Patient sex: M
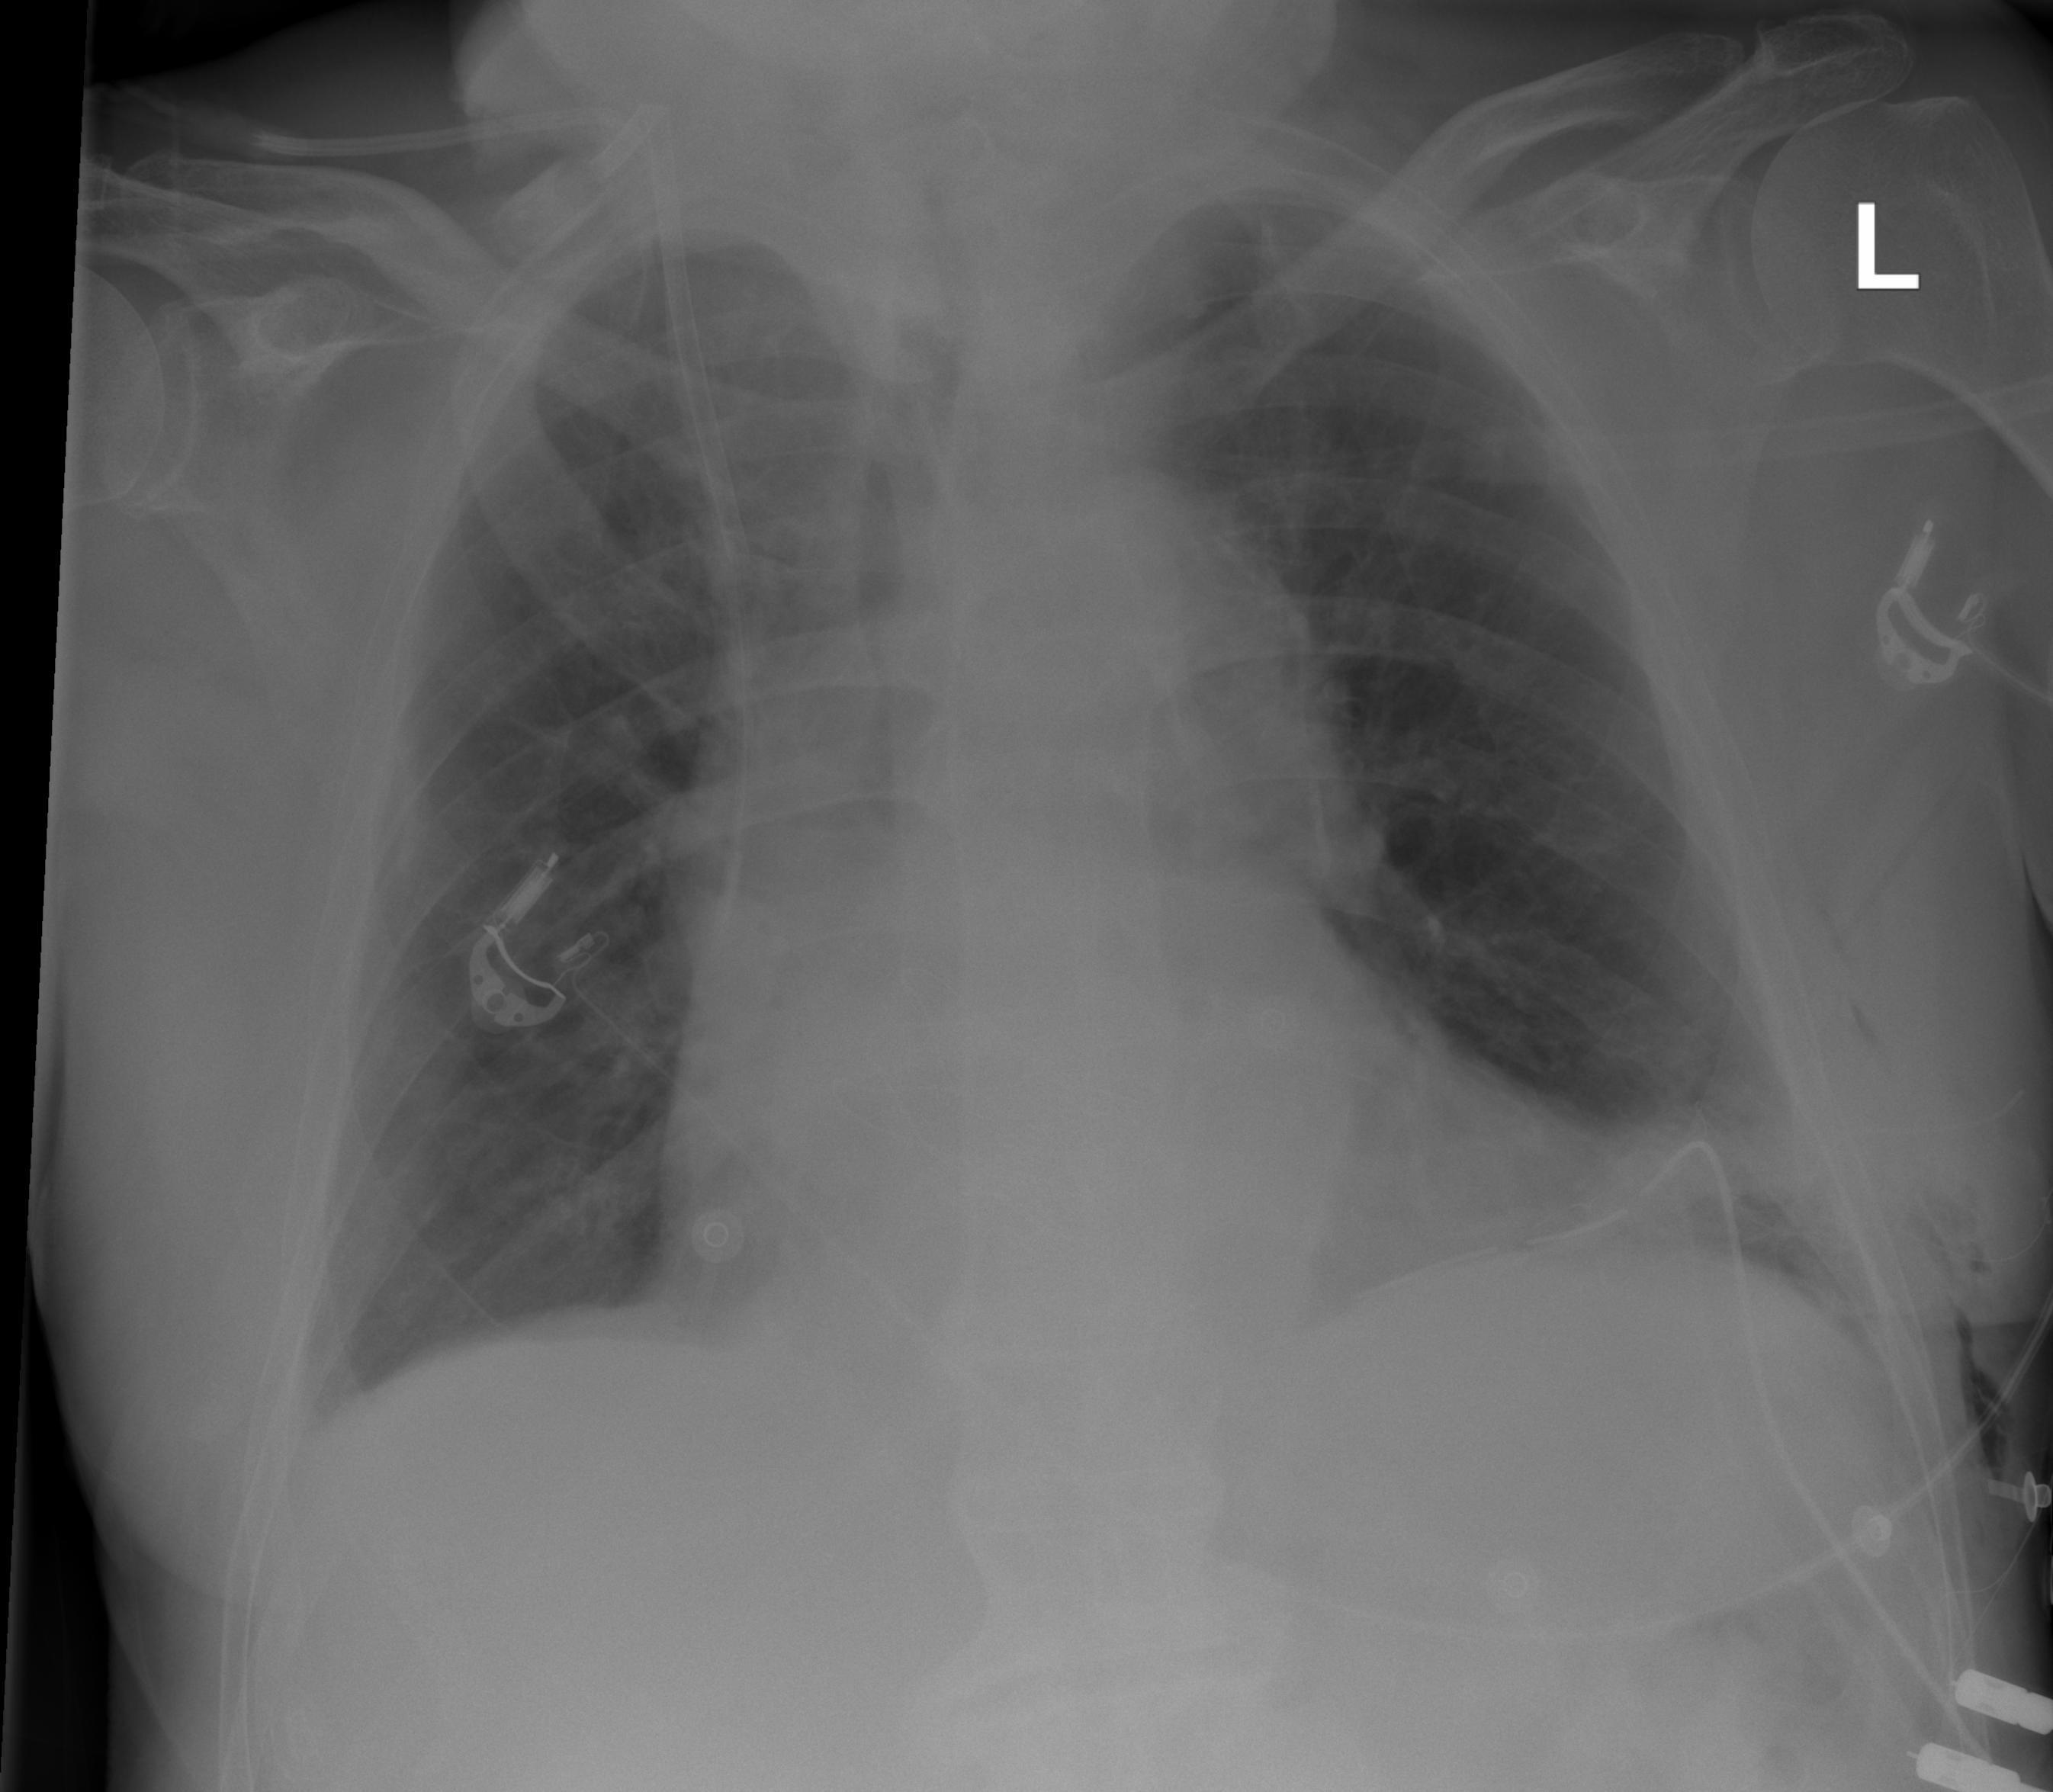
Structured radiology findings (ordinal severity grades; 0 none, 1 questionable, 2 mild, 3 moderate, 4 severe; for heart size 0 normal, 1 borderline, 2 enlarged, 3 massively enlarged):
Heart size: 2
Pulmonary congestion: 0
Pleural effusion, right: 1
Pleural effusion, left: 0
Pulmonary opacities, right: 0
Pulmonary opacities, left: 0
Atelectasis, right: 0
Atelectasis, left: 2